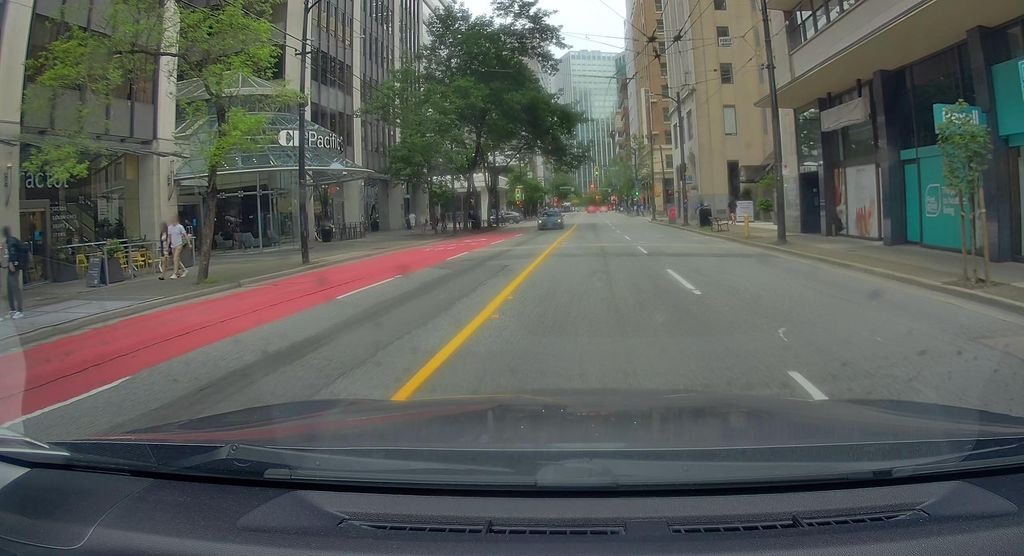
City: vancouver